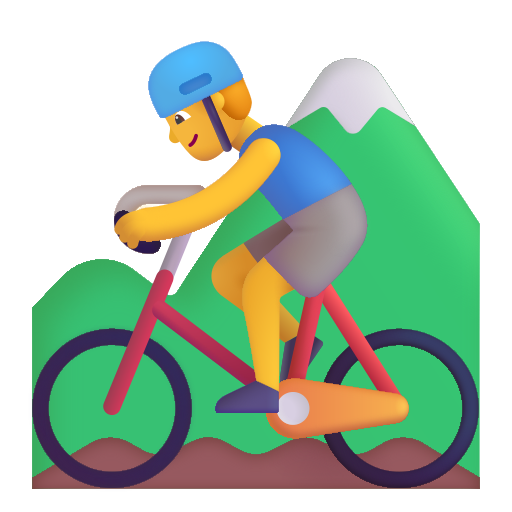
man mountain biking color default